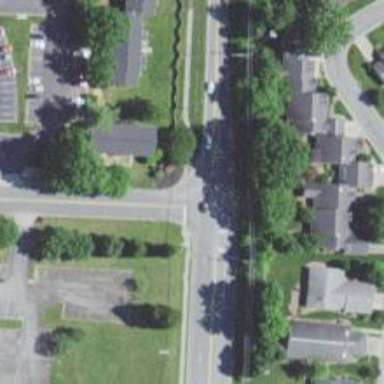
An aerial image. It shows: Tertiary road with asphalt surface and sidewalk on the left.